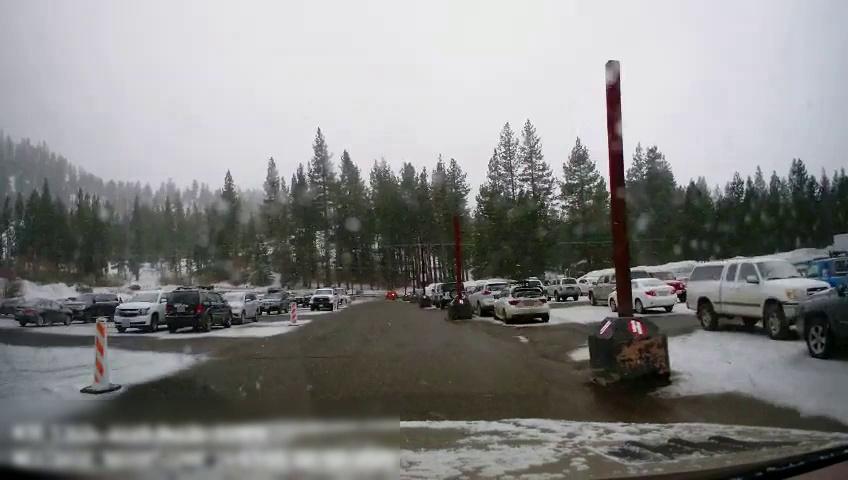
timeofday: Day
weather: Snowy
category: Vehicles | SUV
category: Vehicles | SUV
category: Vehicles | SUV
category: Vehicles | Car
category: Vehicles | SUV
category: Vehicles | Car
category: Vehicles | Car
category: Vehicles | Truck
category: Vehicles | SUV
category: Vehicles | SUV
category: Vehicles | SUV
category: Vehicles | Truck
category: Vehicles | Car
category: Vehicles | SUV
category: Vehicles | Car
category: Vehicles | SUV
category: Vehicles | SUV
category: Vehicles | SUV
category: Drivable Space